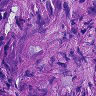
Metastatic tissue present: yes